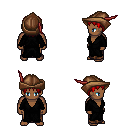
a pixel art fantasy rpg character, male body template, human, dark skin, gray robe, robe skirt, red plain hairstyle, leather cap, four views (front, back, left, right), 2x2 character sprite sheet, small pixel art, hard edges, no anti-aliasing